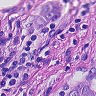
Metastatic tissue present: yes